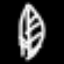
Label: leaf